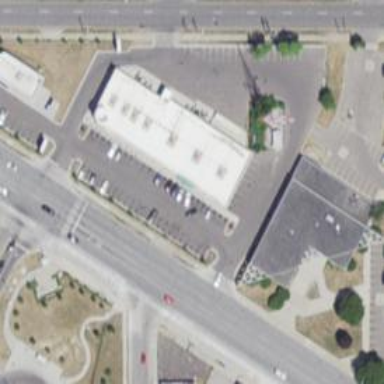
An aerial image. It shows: Retail building.